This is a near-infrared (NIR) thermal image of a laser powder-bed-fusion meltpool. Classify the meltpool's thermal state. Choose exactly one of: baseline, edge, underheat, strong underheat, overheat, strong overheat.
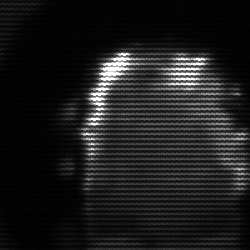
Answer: baseline